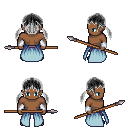
a pixel art fantasy rpg character, male body template, human, dark skin, overskirt, magenta pants, gray twin-tailed hairstyle, white cloth bracers, spear, four views (front, back, left, right), 2x2 character sprite sheet, small pixel art, hard edges, no anti-aliasing